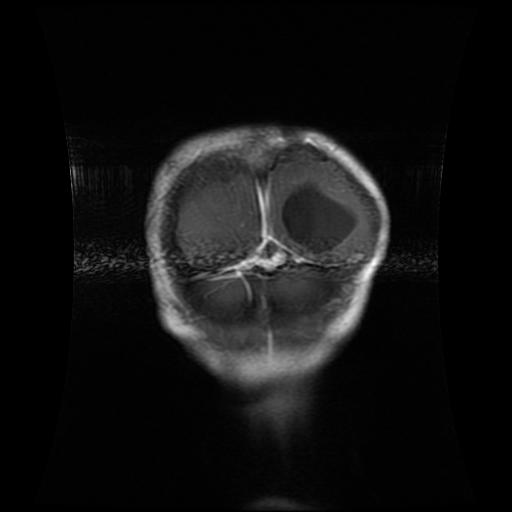
Label: glioma